Question: I created one div of 700px width and 200px height. Inside this div, some tags will load dynamically for up to 2 lines. If tags are in 2 lines then alignments looks fine but for 1 line shows lots of spaces in bottom. I need this tags are to be loaded vertically center.

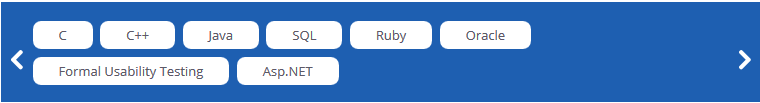
Answer: Here's an example:
HTML:
'''
<div class="wrapper">
<ul class="inner">
<li>c</li>
<li>c++</li>
<li>text</li>
<li>long long long text</li>
<li>another text</li>
</ul>
</div>
<div class="wrapper">
<ul class="inner">
<li>c++</li>
<li>text</li>
<li>another text</li>
<li>long long long text</li>
<li>another text</li>
<li>another text</li>
<li>another text</li>
<li>long long long text</li>
<li>another text</li>
<li>another text</li>
</ul>
</div>
'''
CSS:
'''
.wrapper {
width: 700px;
height: 200px;
padding: 0 10px;
display: table;
vertical-align: middle;
background-color: blue;
margin-bottom: 20px;
}
.inner {
display: table-cell;
vertical-align: middle;
}
li {
float: left;
color: #000;
margin: 2px;
padding: 5px;
display: inline-block;
list-style-type: none;
border: 1px solid #000;
}
'''
<URL>